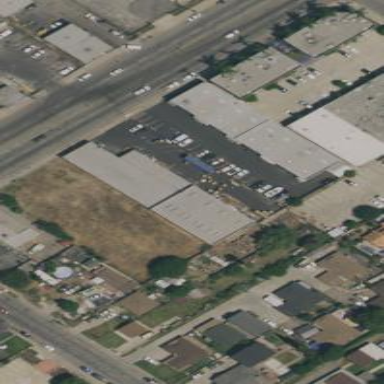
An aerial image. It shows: Warehouse.